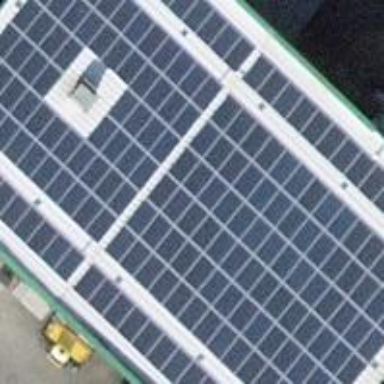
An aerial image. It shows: Solar power generator with photovoltaic panels.